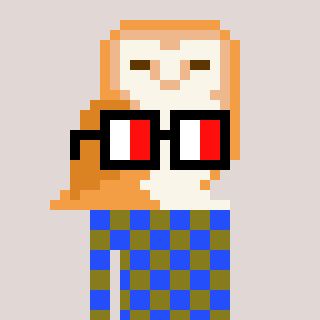
a pixel art character with square glasses with black frames and red eyes, a owl-shaped head and a gunk-colored body on a warm background